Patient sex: M
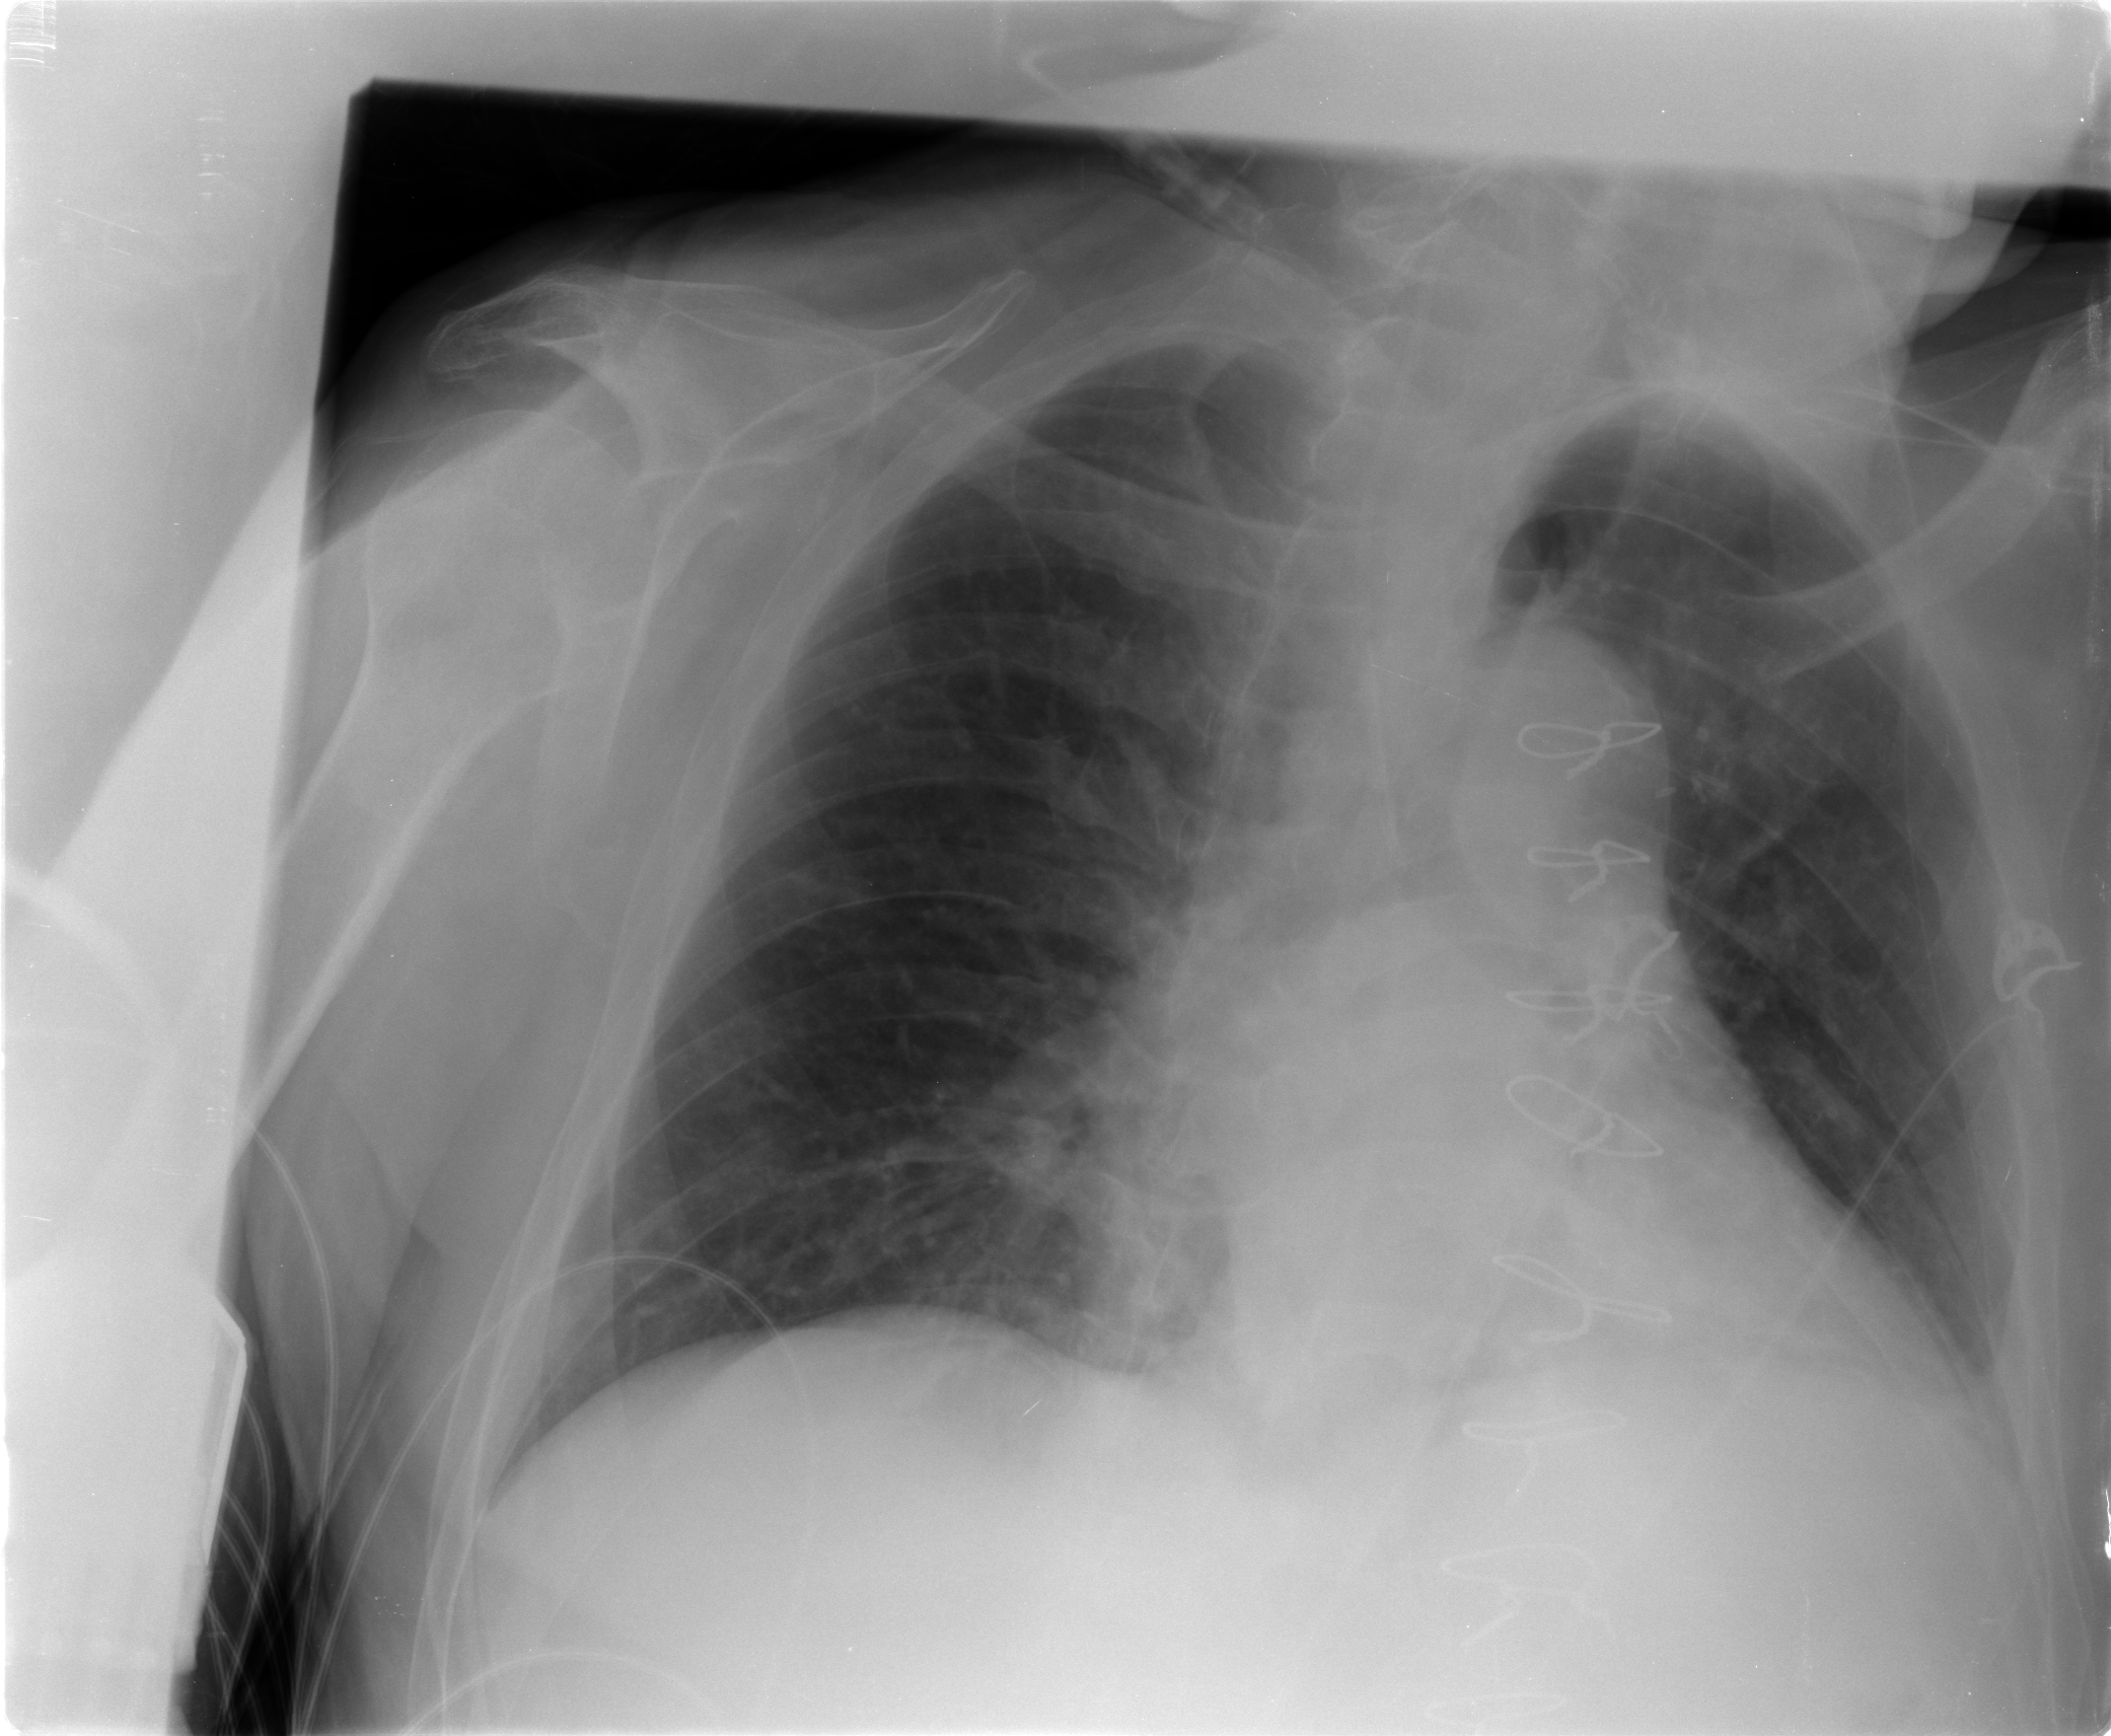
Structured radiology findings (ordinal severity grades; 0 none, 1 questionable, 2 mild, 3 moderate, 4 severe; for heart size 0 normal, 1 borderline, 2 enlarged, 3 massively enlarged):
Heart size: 0
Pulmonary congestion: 2
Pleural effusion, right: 0
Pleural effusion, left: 0
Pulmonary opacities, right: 0
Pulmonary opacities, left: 0
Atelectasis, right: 2
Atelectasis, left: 2